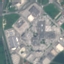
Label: Industrial